Question: I would like to know what the light blue/turquoise blue font in Matlab means. I am currently working on Bayesian Optimisation in Matlab and whilst going to some previous students' code, I came across a weird blue font colour I have never seen before in their function definition. I have checked my colour scheme settings in Matlab and this turquoise blue does not appear in the list of set colours. See the attached picture for reference.

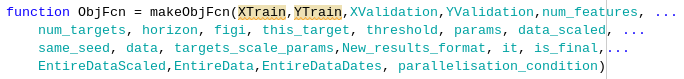
Answer: By default this color means that the corresponding variable has <URL>. This can be because it is
- <URL>
Thus, this color indicates in general that the value of that variable can be affected from outside the function.
The color can be changed in the Matlab preferences window. The window also shows some example code that illustrates this:
<URL>